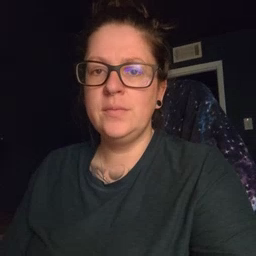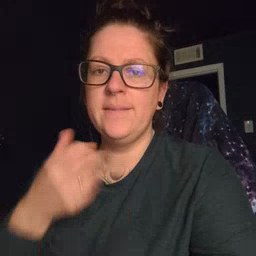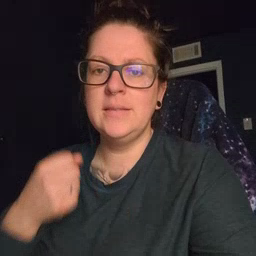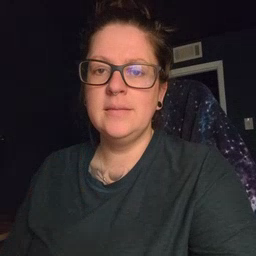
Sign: fast